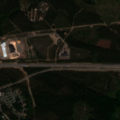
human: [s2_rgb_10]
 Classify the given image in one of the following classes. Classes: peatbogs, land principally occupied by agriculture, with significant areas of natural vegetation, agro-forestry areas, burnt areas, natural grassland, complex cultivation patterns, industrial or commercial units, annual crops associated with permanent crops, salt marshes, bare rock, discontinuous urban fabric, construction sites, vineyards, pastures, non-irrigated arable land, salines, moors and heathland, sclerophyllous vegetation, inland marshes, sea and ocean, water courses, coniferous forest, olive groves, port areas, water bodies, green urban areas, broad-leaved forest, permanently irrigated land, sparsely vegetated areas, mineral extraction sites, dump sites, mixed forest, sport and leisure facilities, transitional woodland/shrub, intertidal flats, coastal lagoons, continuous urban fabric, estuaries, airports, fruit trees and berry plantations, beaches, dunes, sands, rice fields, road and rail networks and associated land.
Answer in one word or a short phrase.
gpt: discontinuous urban fabric, coniferous forest, mixed forest, transitional woodland/shrub